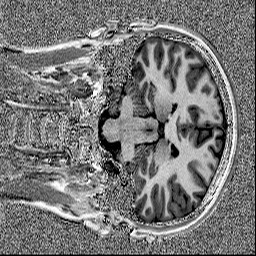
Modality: MP2RAGE
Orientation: coronal
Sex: female